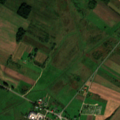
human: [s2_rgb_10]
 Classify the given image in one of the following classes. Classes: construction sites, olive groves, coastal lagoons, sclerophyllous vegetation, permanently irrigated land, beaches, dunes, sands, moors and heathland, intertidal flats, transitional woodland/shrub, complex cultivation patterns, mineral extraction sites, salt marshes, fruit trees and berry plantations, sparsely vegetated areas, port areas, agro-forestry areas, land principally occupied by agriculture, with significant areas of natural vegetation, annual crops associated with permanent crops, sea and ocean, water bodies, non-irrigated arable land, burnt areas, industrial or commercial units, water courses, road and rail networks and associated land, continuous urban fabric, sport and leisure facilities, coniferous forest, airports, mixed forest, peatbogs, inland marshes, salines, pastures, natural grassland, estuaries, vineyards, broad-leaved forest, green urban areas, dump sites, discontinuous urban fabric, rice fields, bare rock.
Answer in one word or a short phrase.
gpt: discontinuous urban fabric, non-irrigated arable land, pastures, broad-leaved forest